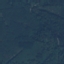
Land use / land cover class: Forest